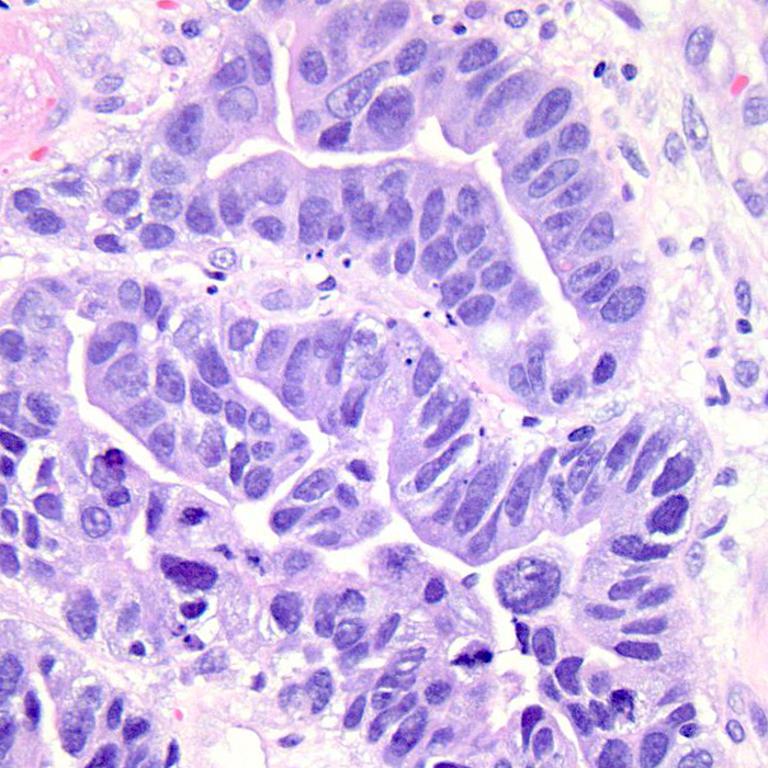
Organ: colon
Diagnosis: adenocarcinomas